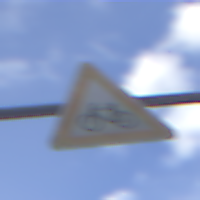
Verkehrszeichen: RadverkehrRechts
Umgebung: Outdoor, Suburban
Tageszeit: MorningAfternoon
Wetter: PartlyCloudy
Licht: Natural
Jahreszeit: NotSpecified
Kontrast: MediumContrast